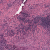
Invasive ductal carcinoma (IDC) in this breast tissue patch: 0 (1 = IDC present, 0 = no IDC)